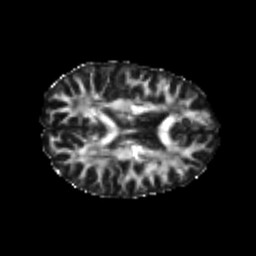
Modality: FA
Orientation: axial
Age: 25
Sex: female
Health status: healthy
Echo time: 0.074 s